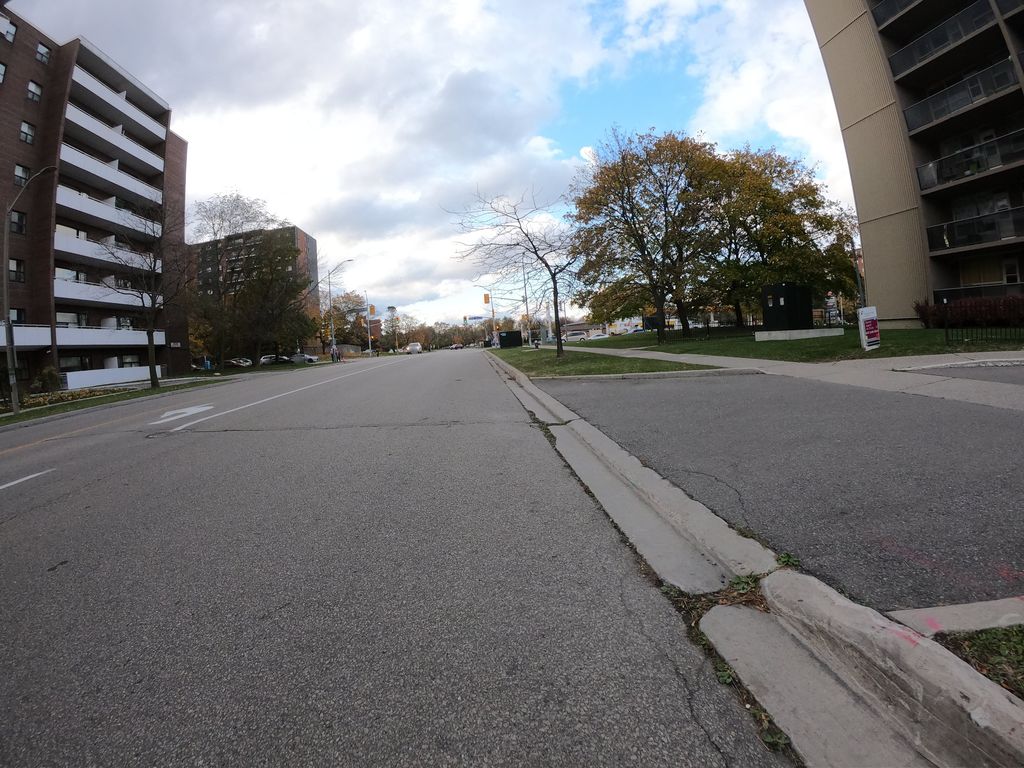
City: toronto